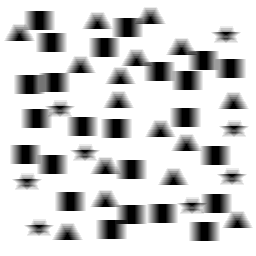
Squares: 24
Triangles: 16
Stars: 8
Total shapes: 48